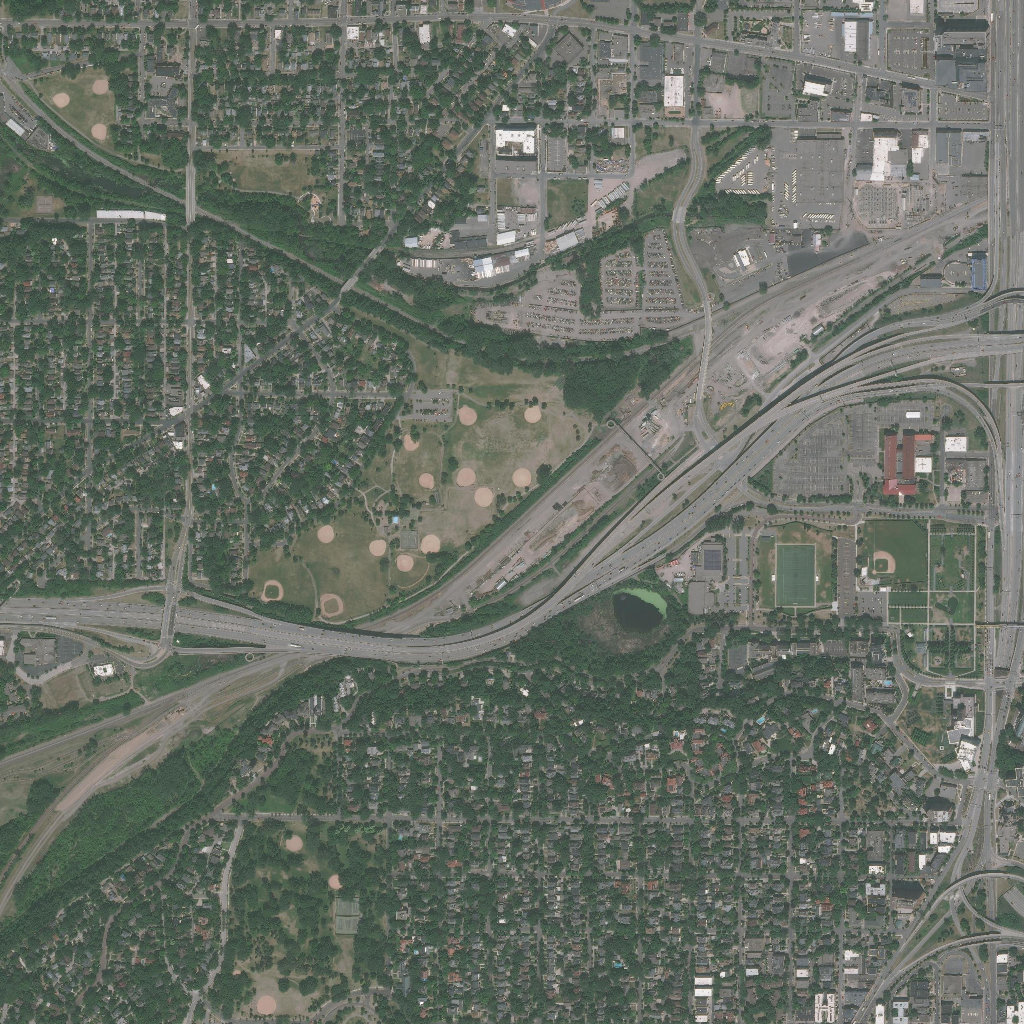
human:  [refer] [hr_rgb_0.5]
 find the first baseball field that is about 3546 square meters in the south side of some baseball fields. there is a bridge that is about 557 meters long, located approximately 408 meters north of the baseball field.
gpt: <box>[[30, 83, 33, 86, 0]]</box>